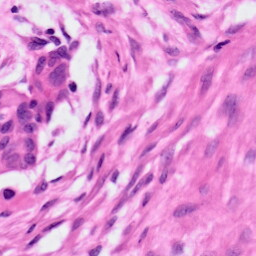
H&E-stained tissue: Ovarian